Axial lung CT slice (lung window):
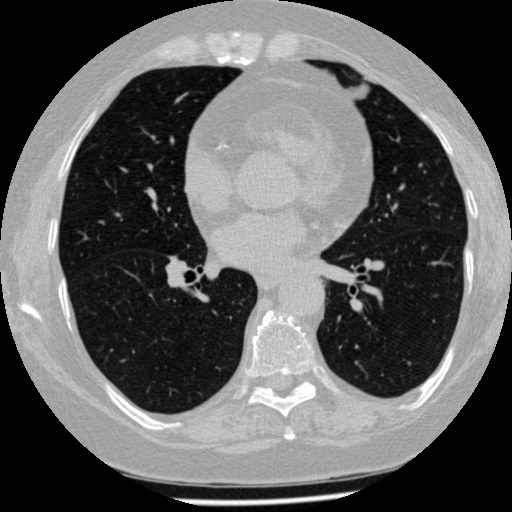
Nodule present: no